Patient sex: F
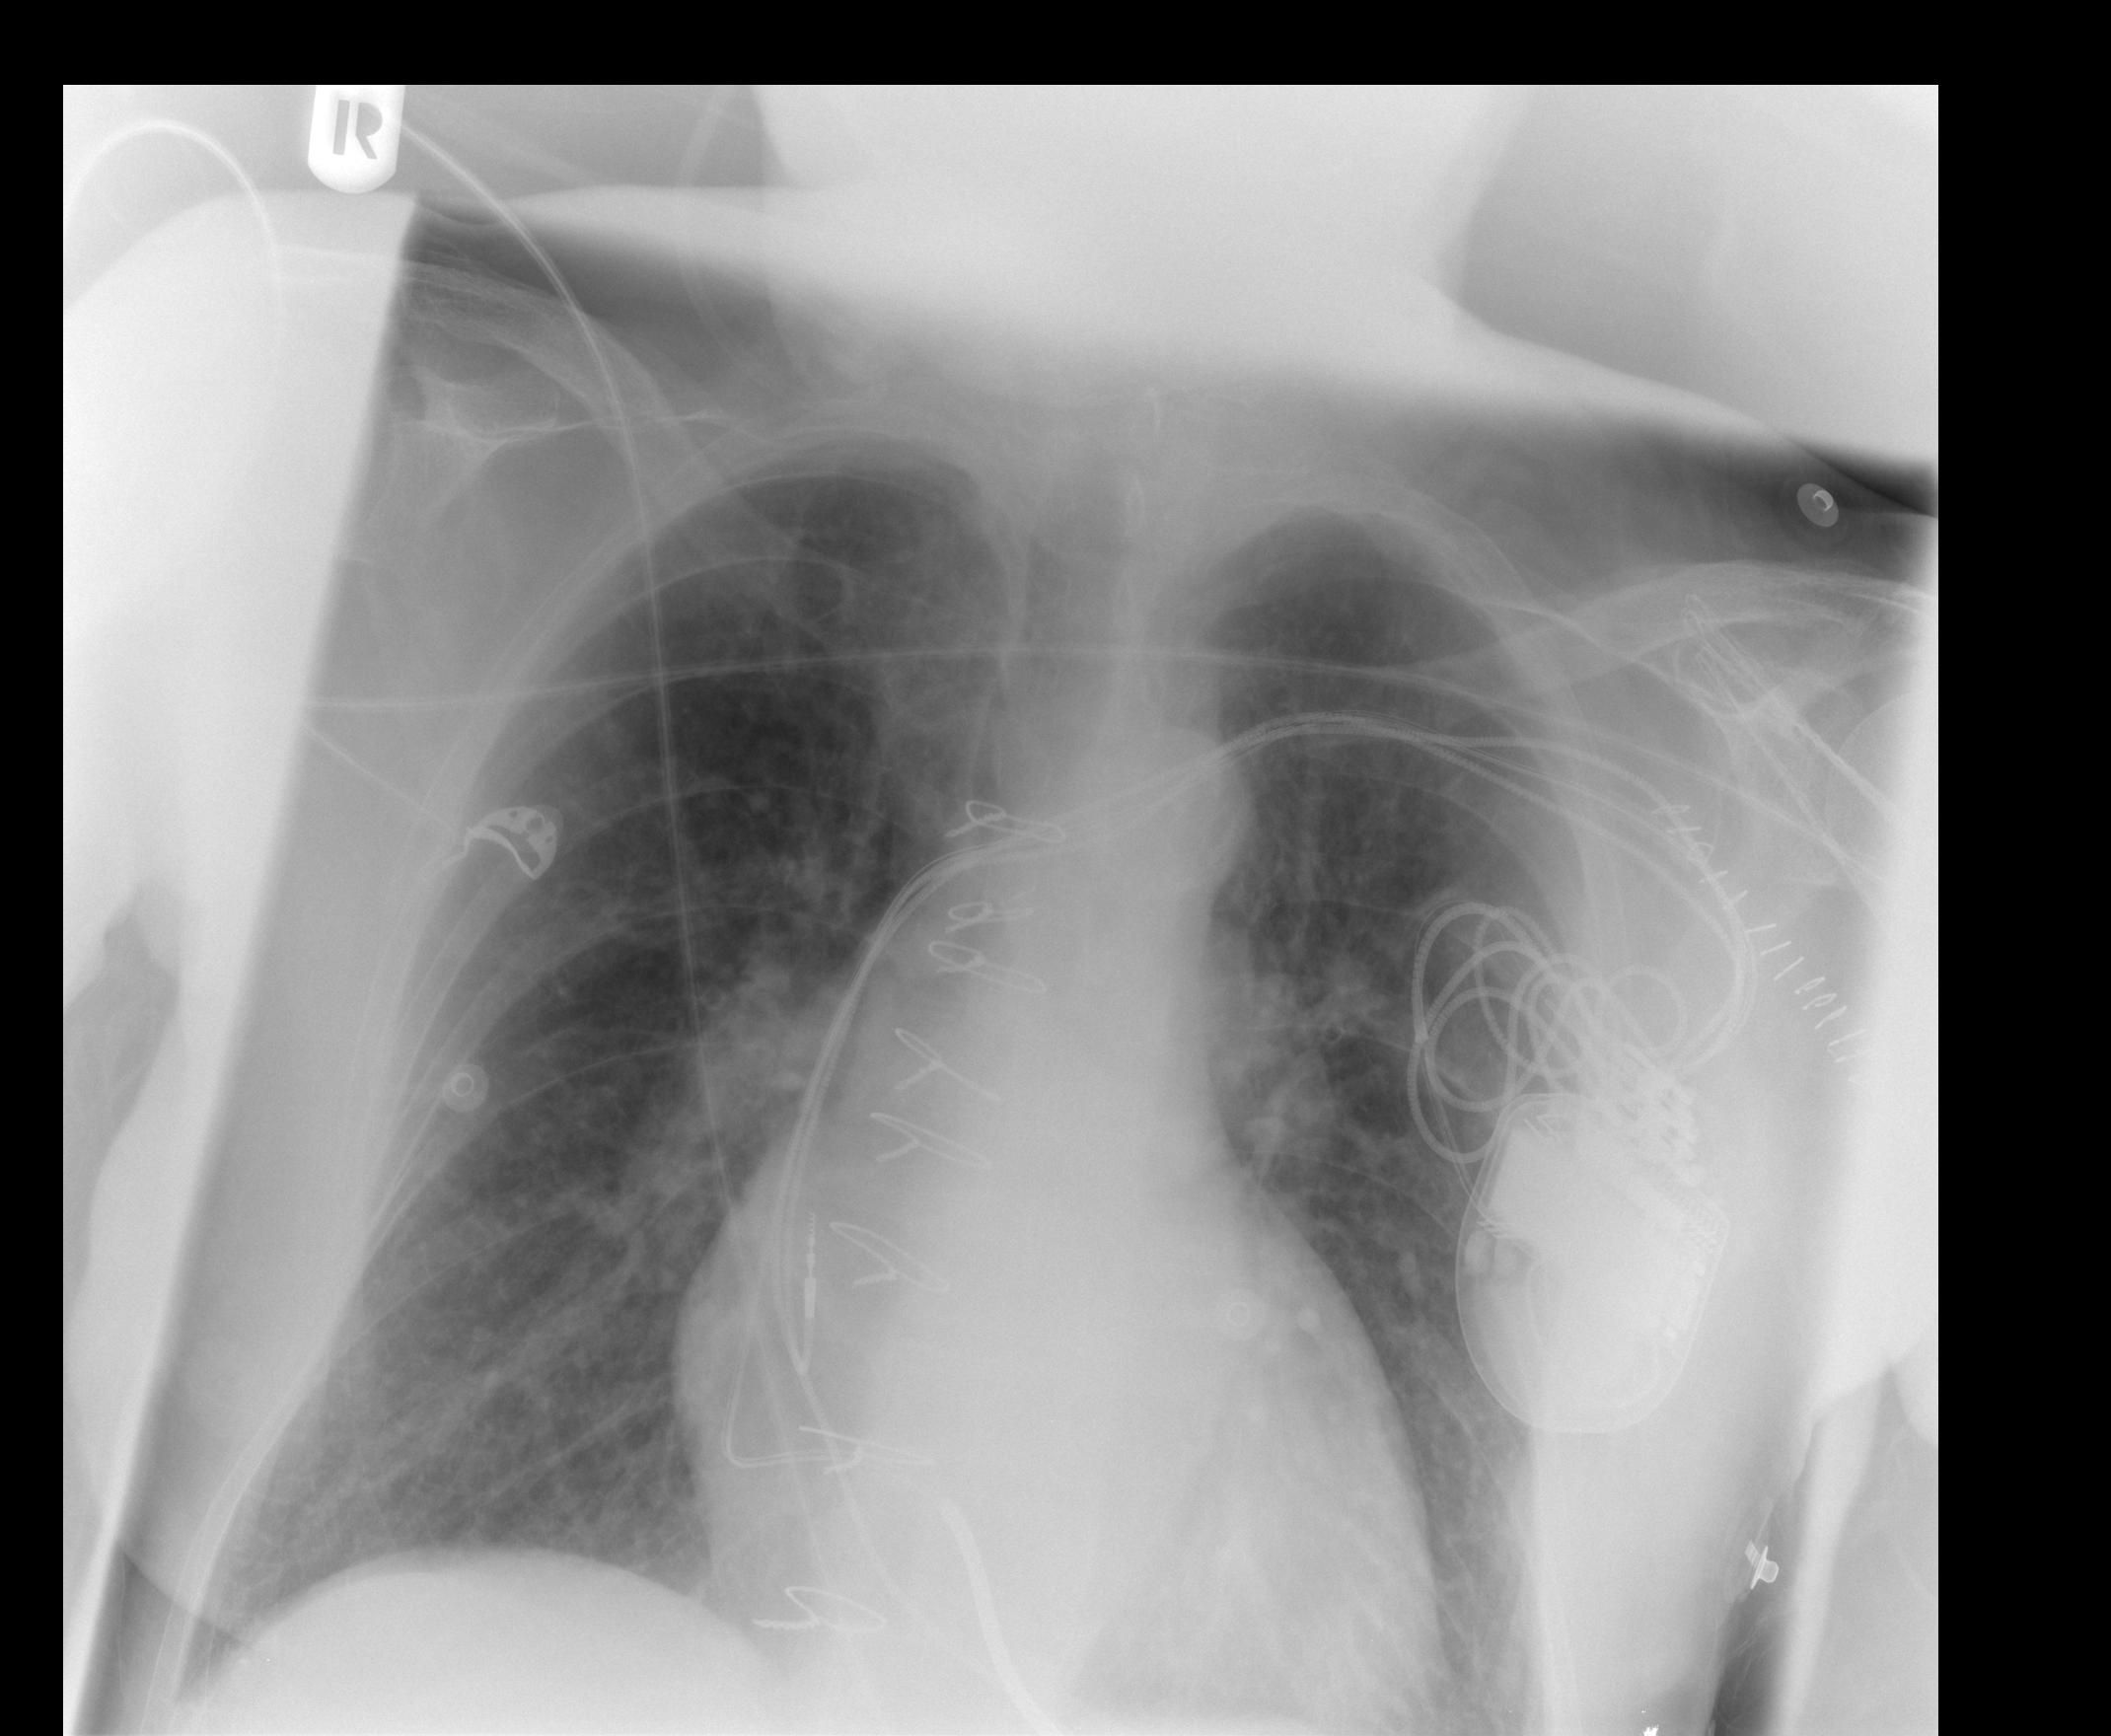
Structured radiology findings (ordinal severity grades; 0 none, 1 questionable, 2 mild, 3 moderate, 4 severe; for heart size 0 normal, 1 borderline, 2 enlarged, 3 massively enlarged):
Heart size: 2
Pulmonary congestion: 2
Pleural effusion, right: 0
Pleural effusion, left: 0
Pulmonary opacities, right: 0
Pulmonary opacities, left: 0
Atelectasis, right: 0
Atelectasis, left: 0